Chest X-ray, PA view. Patient: 37 years old, sex M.
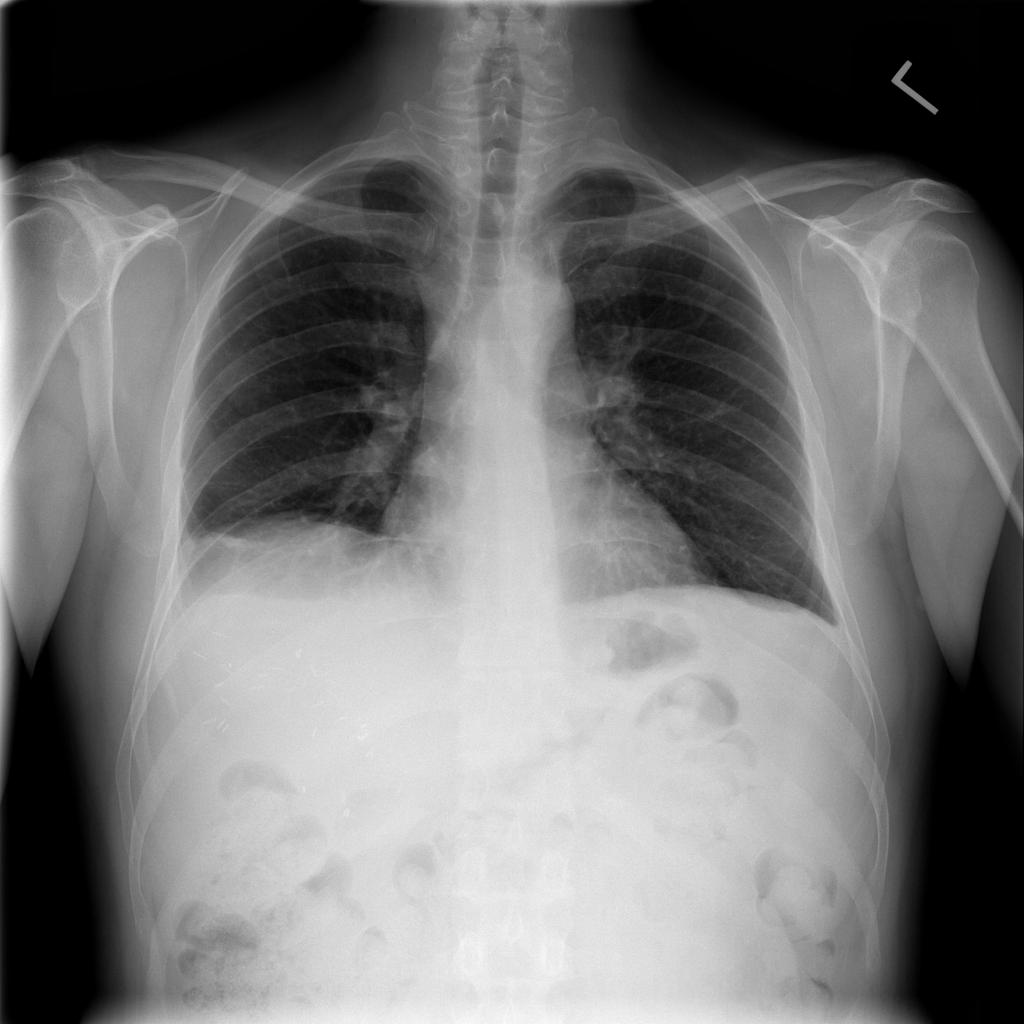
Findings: Atelectasis, Effusion